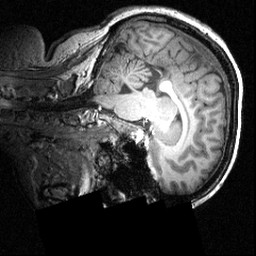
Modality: T1w
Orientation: sagittal
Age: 29
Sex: female
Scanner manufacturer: siemens
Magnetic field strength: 3.951 T
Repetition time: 1.5 s
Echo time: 0.00335 s